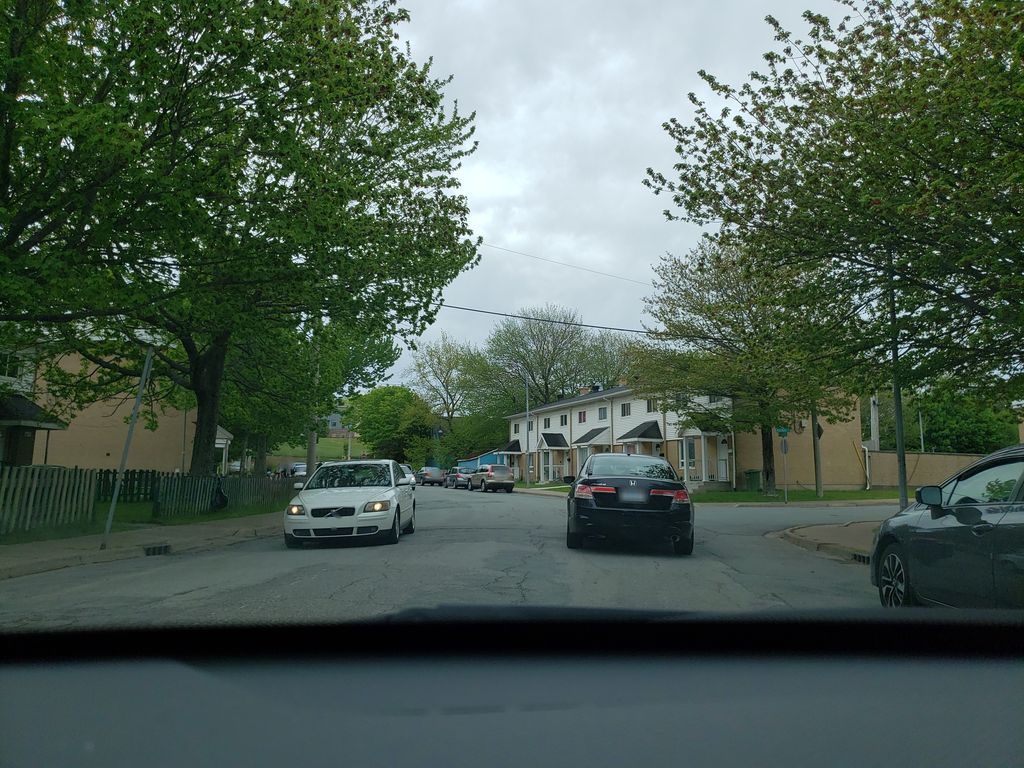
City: halifax